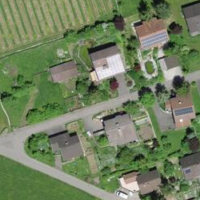
EUNIS habitat code: 55
Species observed at this site:
Vitis vinifera